Field crop: maize
Growth stage: 2
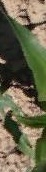
Species: maize